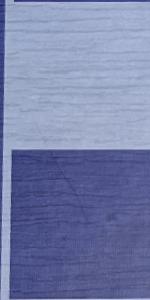
Label: Empty